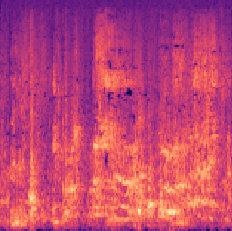
Sound class: Pig